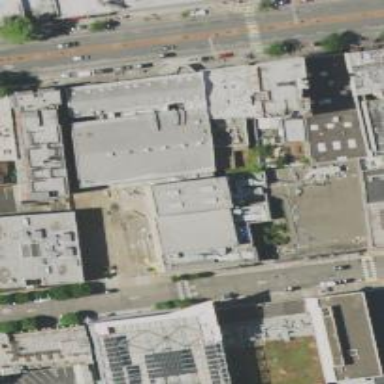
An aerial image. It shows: Theatre building.